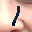
Label: 1